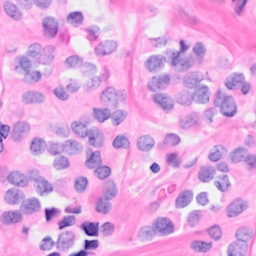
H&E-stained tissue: Breast